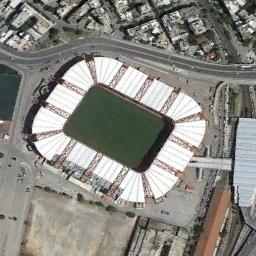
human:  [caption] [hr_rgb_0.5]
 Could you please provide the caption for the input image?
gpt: The stadium is on the bare land next to some buildings .

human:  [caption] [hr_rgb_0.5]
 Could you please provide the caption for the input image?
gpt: Lots of buildings are next to the stadium .

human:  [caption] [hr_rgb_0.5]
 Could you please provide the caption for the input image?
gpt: There is a road between the square stadium and the residential area .

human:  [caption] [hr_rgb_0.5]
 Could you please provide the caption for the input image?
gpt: This stadium is a baseball field .

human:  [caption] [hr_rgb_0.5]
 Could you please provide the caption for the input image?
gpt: There are some buildings around the stadium with a white roof .